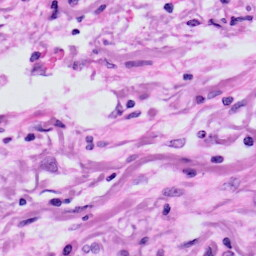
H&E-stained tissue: Skin